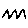
Label: zigzag